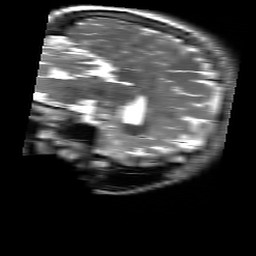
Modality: T2w
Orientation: sagittal
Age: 20
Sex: female
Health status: healthy
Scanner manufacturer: siemens
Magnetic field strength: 3 T
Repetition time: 4.01 s
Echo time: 0.116 s